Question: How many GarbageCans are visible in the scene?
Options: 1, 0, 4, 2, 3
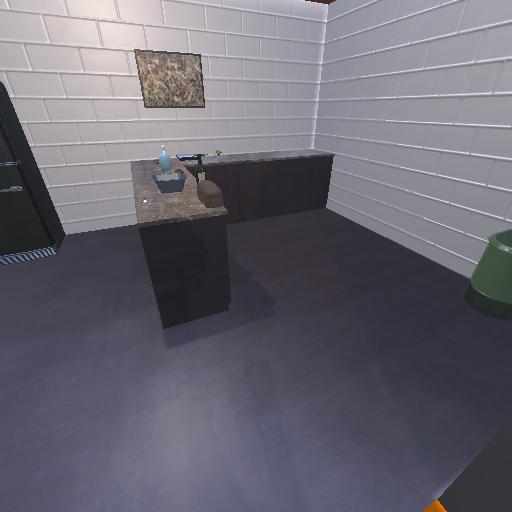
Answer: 1